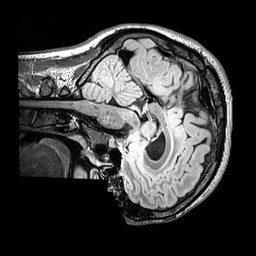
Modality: FLAIR
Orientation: sagittal
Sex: male
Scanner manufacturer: siemens
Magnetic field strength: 3 T
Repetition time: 5 s
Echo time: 0.395 s